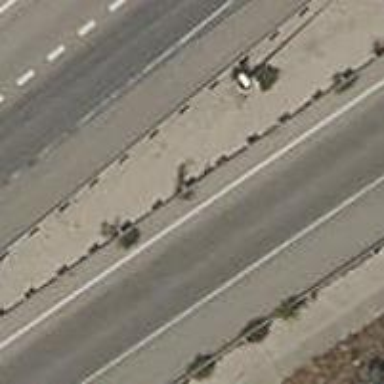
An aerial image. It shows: Motorway link with embankment.